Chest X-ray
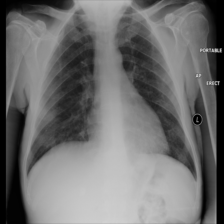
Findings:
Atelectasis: negative
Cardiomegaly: negative
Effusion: negative
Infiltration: positive
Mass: negative
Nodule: negative
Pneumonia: negative
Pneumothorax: negative
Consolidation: negative
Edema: negative
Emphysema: negative
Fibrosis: negative
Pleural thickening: negative
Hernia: negative